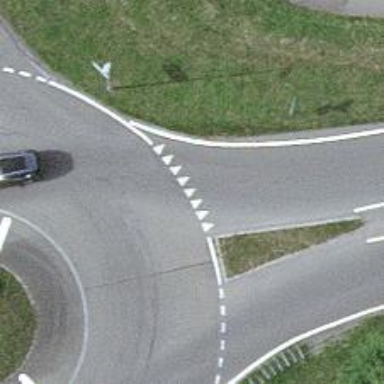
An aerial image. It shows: Road with "give way" sign.